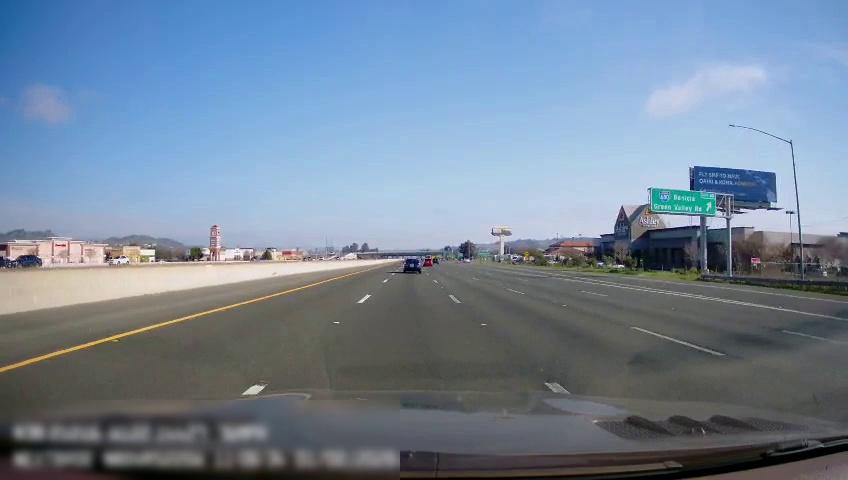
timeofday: Day
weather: Sunny
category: Drivable Space
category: Vehicles | Car
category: Vehicles | Car
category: Drivable Space
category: Vehicles | Car
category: Vehicles | SUV
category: Lanes | Current Lane
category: Lanes | Alternate Lane
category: Lanes | Current Lane
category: Lanes | Alternate Lane
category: Lanes | Alternate Lane
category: Lanes | Alternate Lane
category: Lanes | Alternate Lane
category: Lanes | Alternate Lane
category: Traffic | Signs